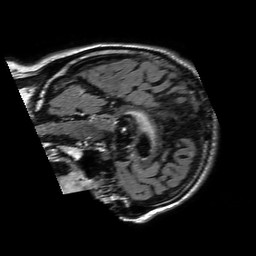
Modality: FLAIR
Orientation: sagittal
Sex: male
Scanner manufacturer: philips
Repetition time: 11 s
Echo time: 0.125 s